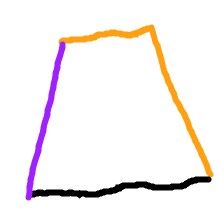
Shape: trapezoid